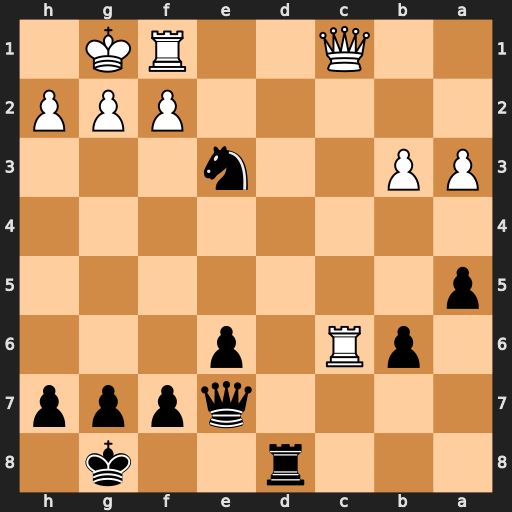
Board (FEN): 3r2k1/4qppp/1pR1p3/p7/8/PP2n3/5PPP/2Q2RK1
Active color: b
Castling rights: -
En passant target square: -
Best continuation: Nxf1